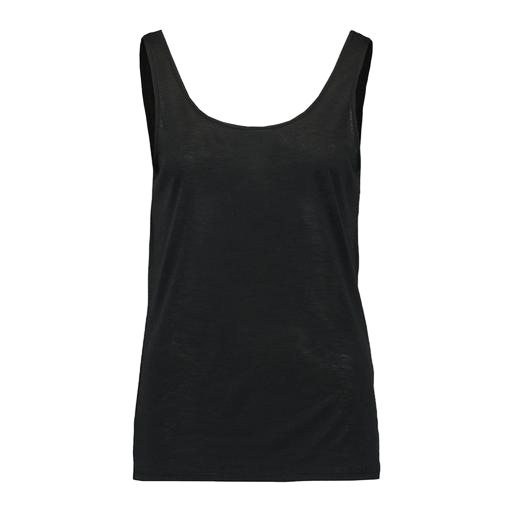
black scoop tank, black jersey tank, black slub jersey vest top, white background